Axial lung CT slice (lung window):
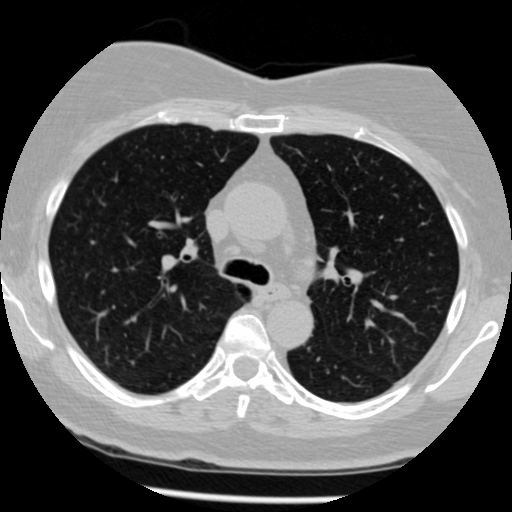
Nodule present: no